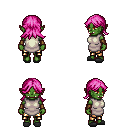
a pixel art fantasy rpg character, female body template, orc, green skin, white tunic, gold greaves, pink loose hair, leather bracers, gray slippers, four views (front, back, left, right), 2x2 character sprite sheet, small pixel art, hard edges, no anti-aliasing